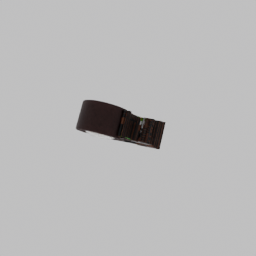
Label: decoration